Breast ultrasound image
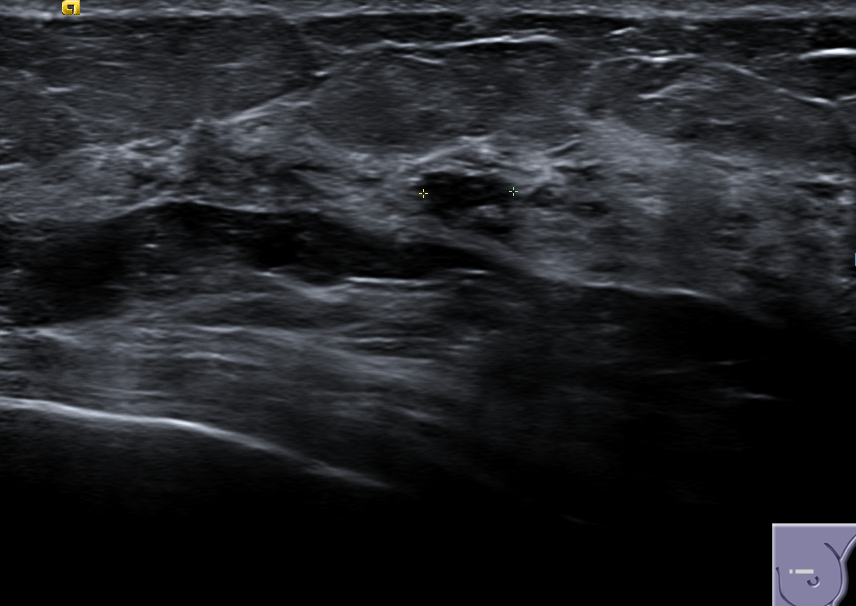
Diagnosis: malignant